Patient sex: M
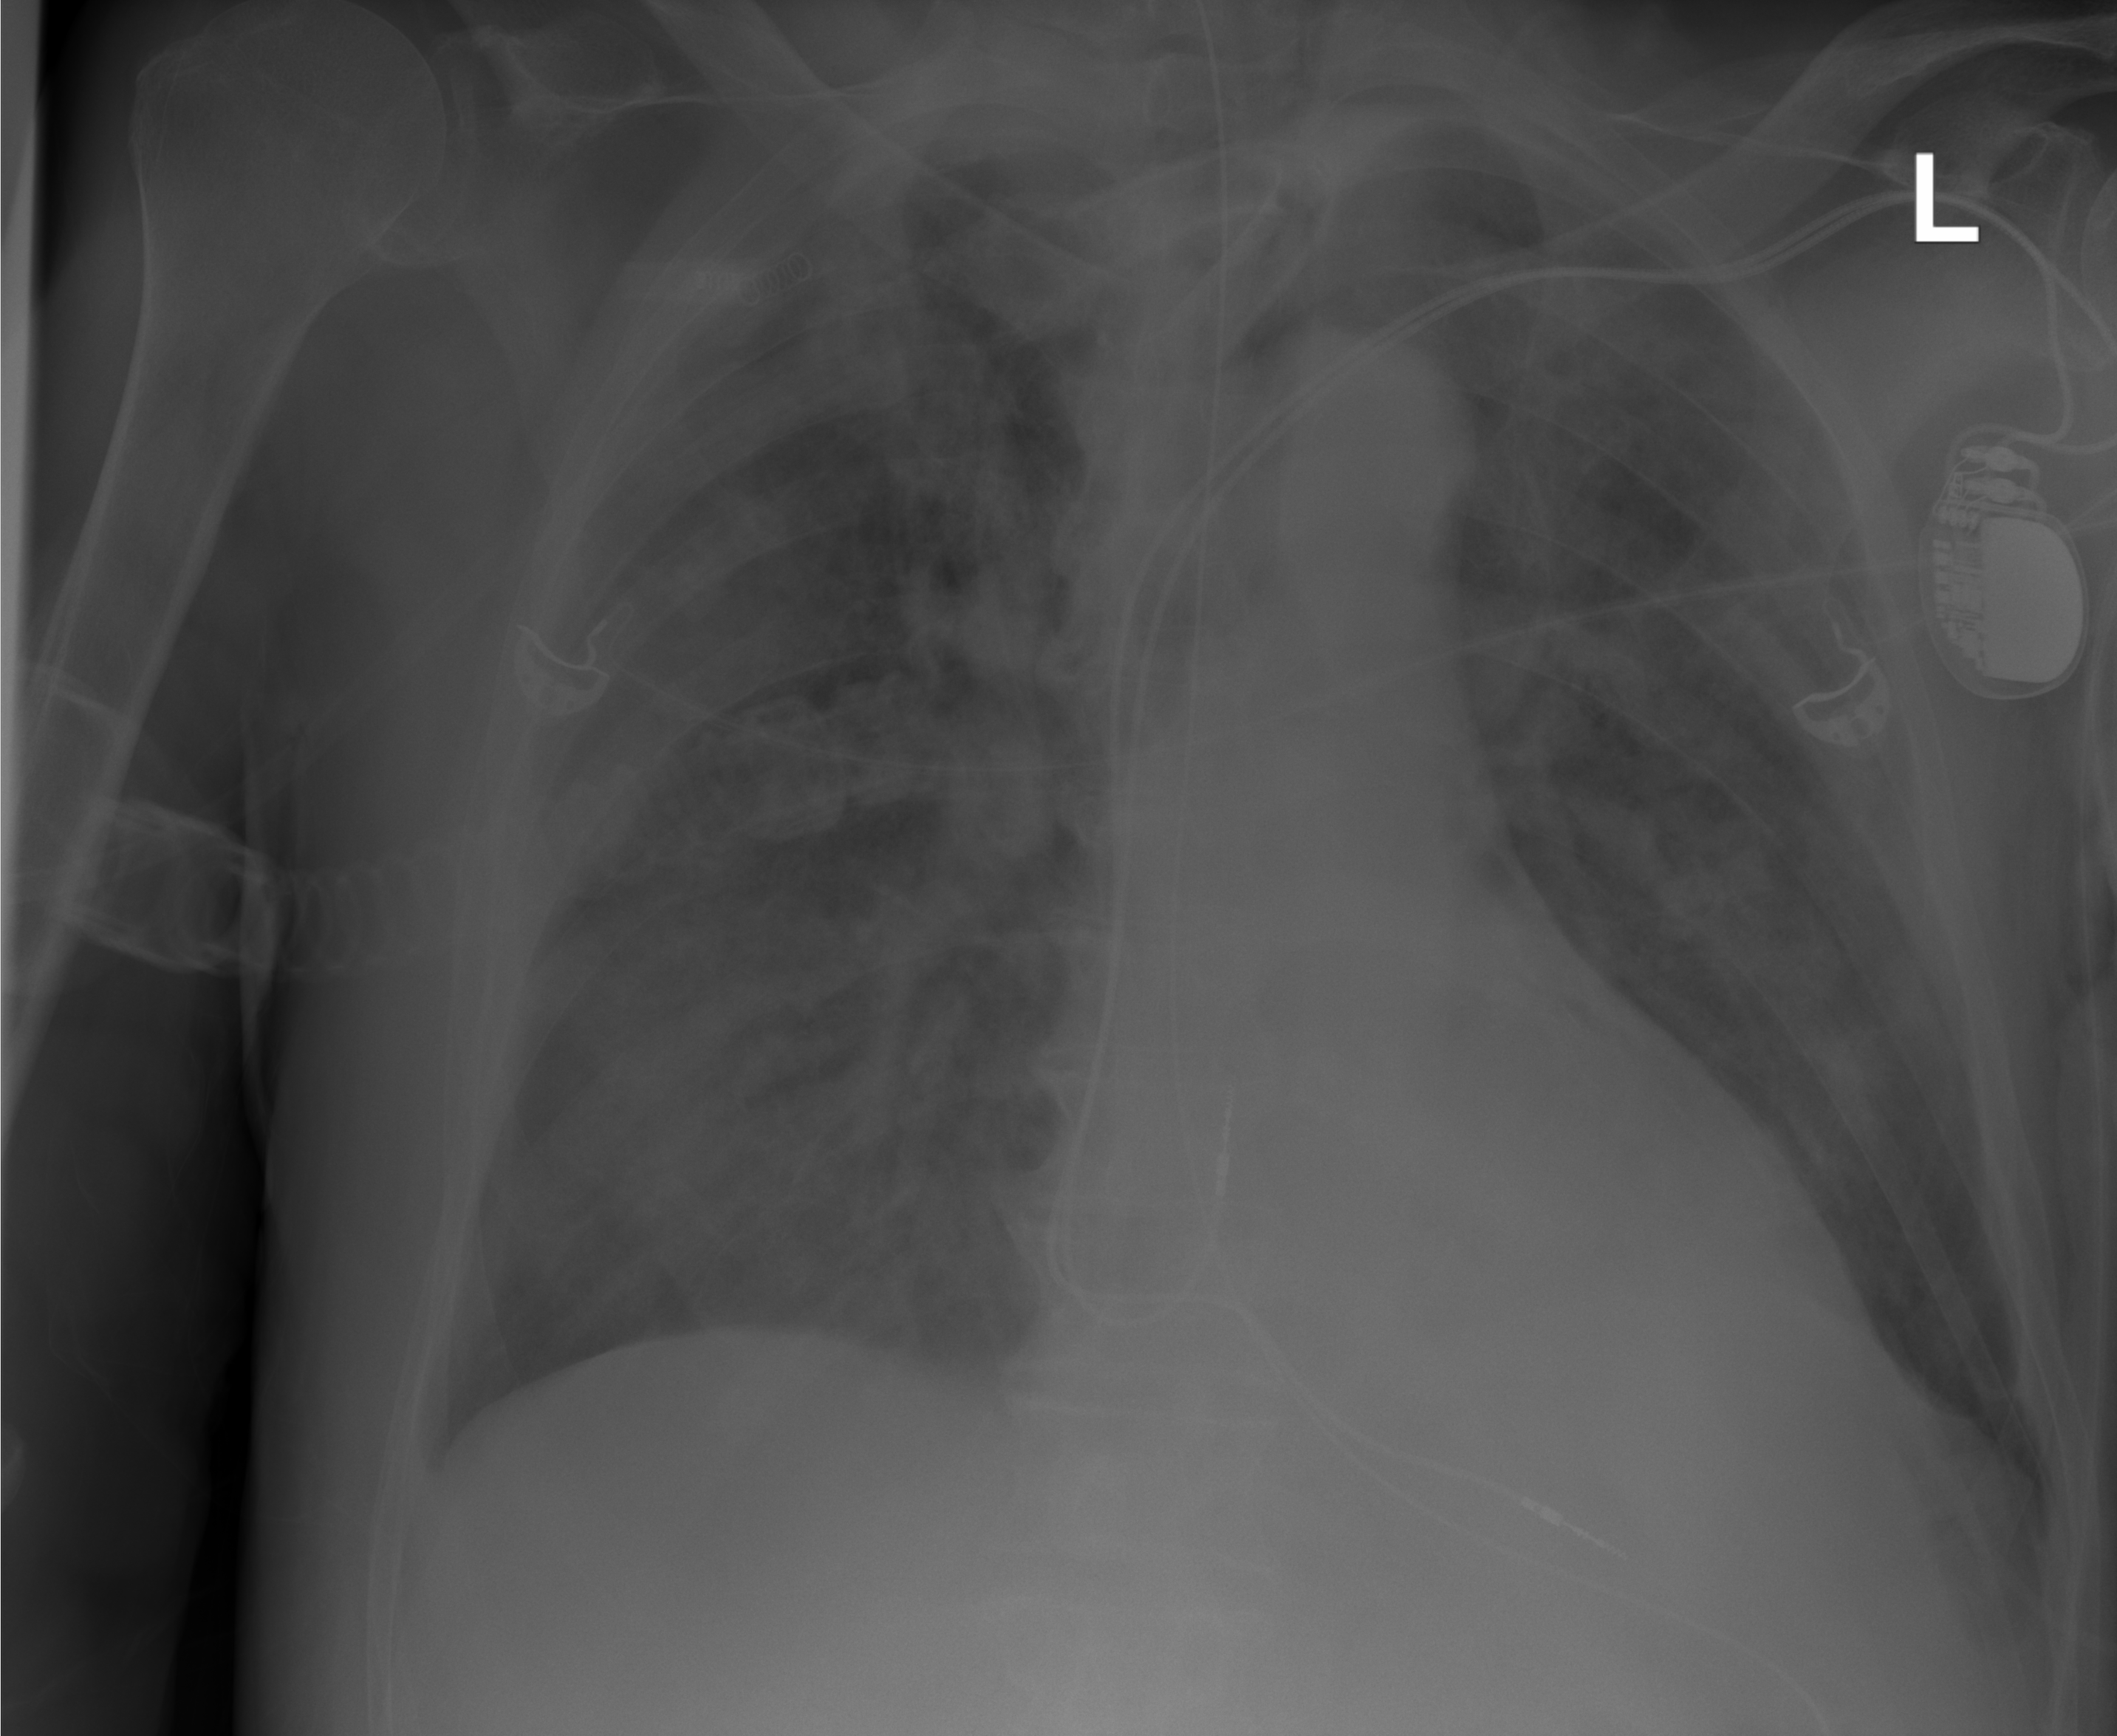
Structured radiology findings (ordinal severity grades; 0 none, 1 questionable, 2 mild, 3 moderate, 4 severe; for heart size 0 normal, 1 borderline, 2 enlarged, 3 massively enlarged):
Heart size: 2
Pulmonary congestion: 2
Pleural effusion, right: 0
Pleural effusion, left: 2
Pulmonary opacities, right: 3
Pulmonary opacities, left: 2
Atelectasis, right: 0
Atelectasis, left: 2